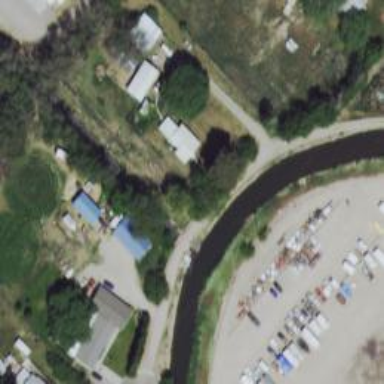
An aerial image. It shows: Culvert underpass for canal.